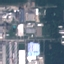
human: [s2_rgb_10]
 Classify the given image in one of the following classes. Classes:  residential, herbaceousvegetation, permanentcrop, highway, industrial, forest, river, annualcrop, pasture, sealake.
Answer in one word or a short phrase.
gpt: Industrial